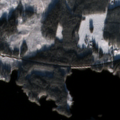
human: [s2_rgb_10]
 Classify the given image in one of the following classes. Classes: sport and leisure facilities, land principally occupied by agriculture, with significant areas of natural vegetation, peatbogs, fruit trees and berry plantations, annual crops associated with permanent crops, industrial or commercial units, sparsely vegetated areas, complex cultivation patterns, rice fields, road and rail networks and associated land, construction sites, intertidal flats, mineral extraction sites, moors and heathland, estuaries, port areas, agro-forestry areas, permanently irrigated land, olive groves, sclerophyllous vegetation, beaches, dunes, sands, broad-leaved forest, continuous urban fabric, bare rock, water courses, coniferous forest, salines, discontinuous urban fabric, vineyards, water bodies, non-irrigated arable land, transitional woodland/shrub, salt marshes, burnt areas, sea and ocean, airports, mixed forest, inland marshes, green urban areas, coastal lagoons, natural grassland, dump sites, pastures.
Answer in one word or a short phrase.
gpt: non-irrigated arable land, coniferous forest, mixed forest, transitional woodland/shrub, water bodies